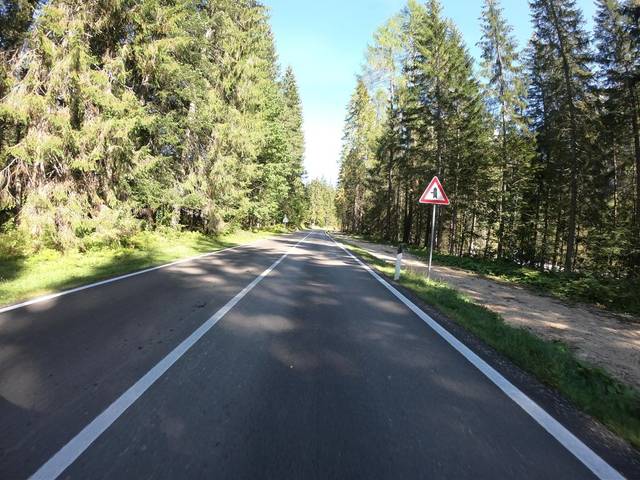
Region: Italy
Coordinates: 46.531, 12.284